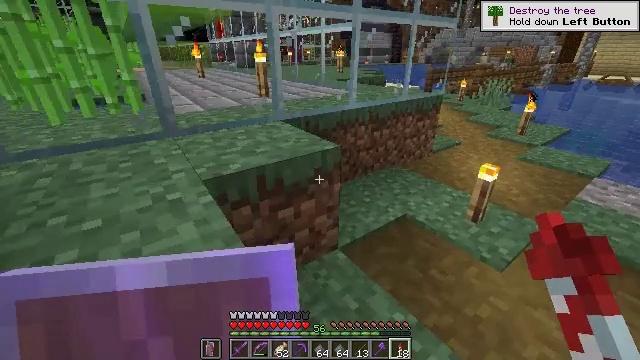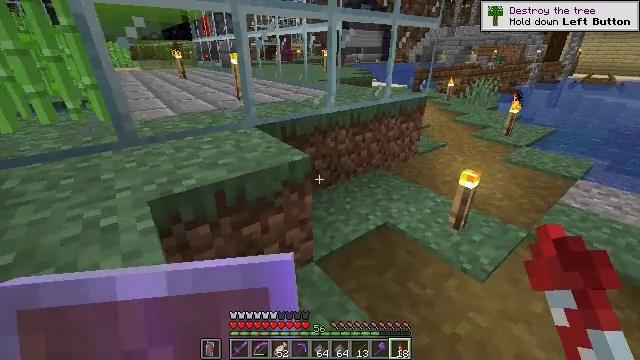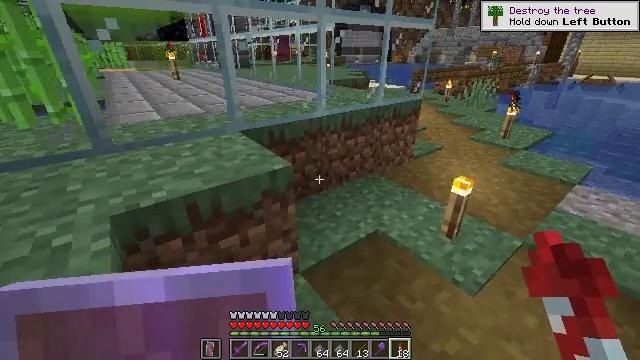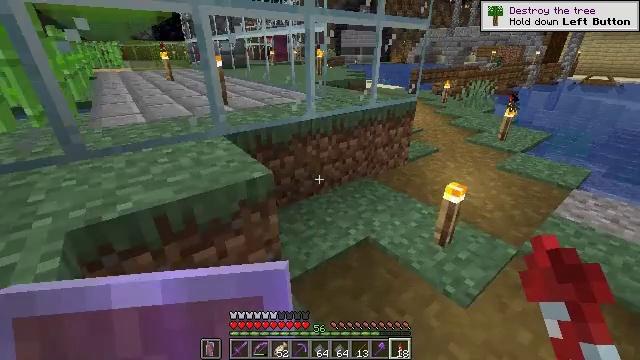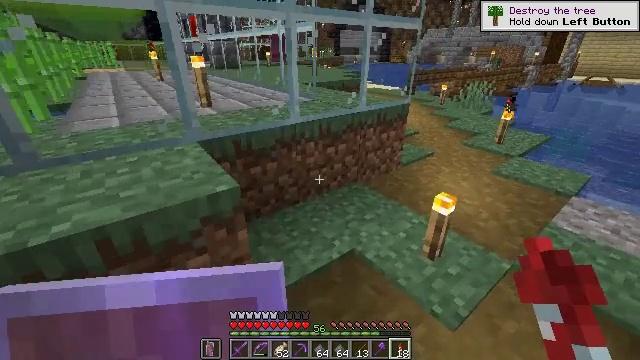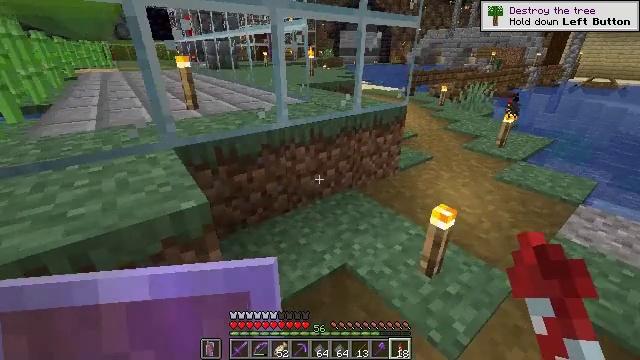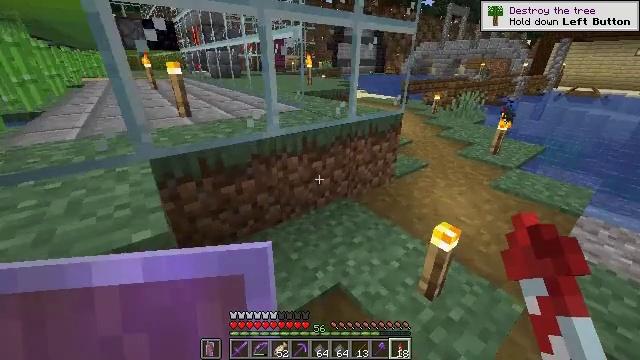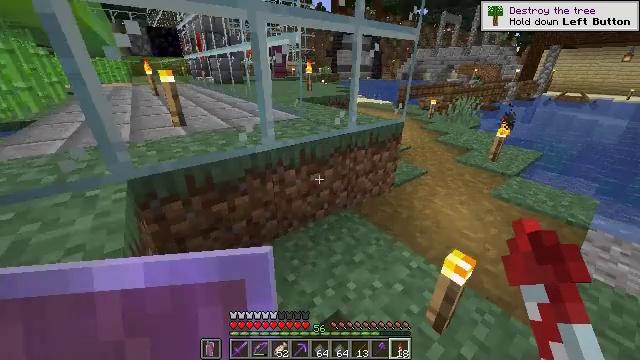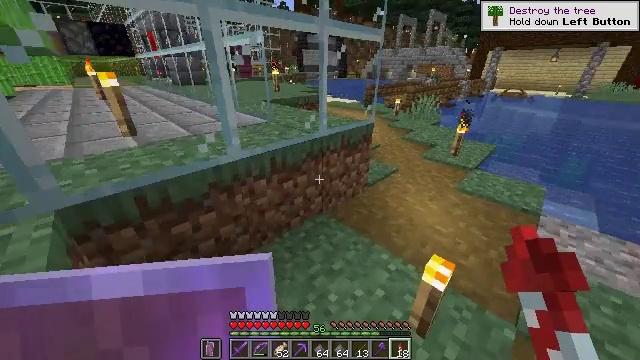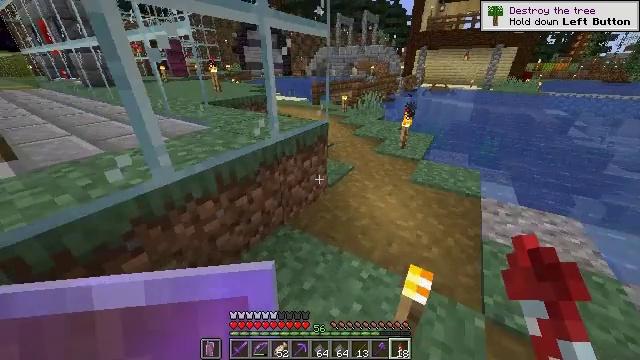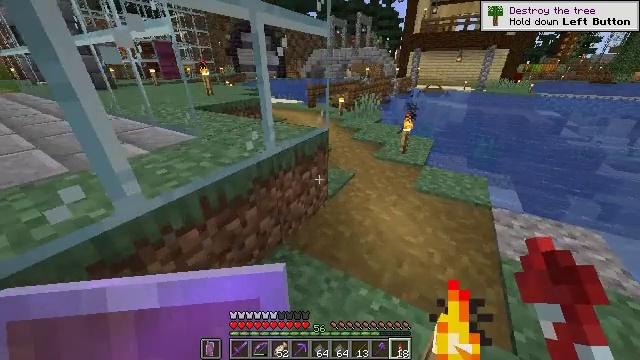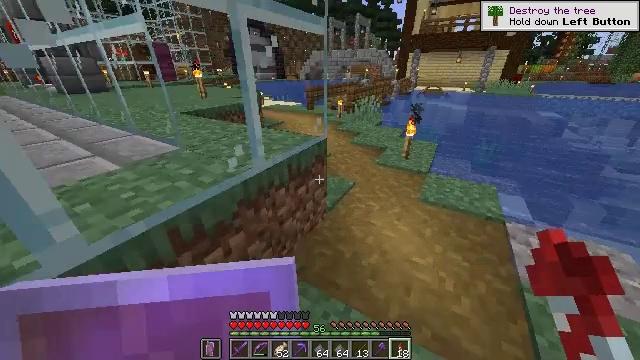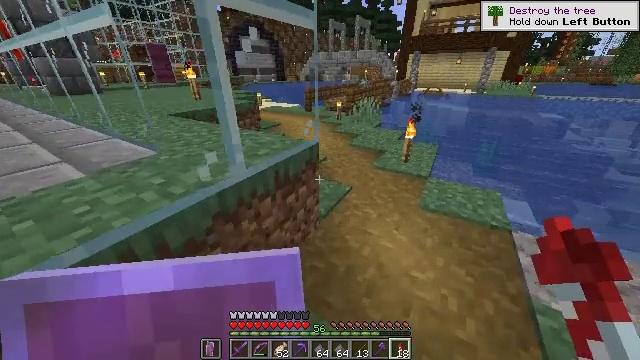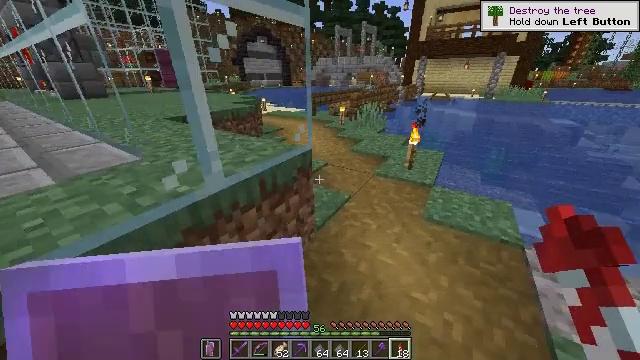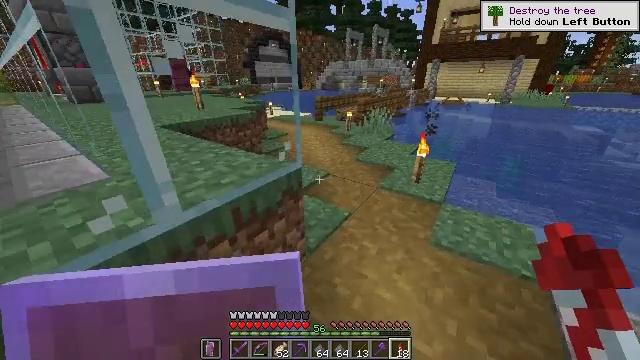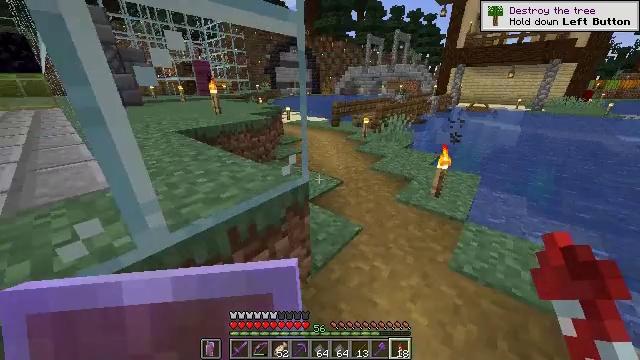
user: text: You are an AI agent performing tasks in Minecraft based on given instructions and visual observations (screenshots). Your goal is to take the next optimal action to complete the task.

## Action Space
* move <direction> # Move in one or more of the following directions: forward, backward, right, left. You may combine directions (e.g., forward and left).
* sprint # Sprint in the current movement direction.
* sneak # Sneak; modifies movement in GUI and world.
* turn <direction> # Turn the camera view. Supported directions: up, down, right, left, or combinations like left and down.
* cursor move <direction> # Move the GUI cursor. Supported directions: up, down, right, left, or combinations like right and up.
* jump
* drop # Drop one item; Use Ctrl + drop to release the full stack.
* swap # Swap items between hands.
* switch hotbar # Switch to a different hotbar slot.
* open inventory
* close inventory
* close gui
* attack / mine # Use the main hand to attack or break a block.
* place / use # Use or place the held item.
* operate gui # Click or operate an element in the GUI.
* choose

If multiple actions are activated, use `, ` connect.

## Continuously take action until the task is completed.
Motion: motion action
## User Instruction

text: Craft paper using the crafting table.
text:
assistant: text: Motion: move forward and move right, turn right
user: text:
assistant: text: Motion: move forward and move right
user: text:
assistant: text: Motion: move forward and move right
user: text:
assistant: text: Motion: move forward
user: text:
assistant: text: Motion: move forward, sprint
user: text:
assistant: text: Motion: move forward, sprint
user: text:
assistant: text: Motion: move forward, sprint
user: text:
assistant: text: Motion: move forward, sprint, turn right
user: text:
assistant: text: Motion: move forward, sprint, turn right
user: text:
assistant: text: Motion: move forward, sprint, turn right
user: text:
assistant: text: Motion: move forward and move right, sprint
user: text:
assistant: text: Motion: move forward and move right, sprint
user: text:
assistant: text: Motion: move forward and move right, sprint, turn left and up
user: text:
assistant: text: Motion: move forward, sprint, turn left
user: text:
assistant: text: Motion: move forward, sprint, turn left and up
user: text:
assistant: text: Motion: move forward, sprint, turn left
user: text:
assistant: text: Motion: move forward, sprint
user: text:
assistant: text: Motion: move forward, sprint
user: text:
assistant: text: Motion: move forward and move right, sprint
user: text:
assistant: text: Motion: move forward and move right, sprint
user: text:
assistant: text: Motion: move forward and move right, sprint
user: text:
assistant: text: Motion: move forward and move right, sprint
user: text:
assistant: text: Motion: move forward and move right, sprint, turn left
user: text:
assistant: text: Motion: move forward, sprint, turn left
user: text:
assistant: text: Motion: move forward, sprint, turn left
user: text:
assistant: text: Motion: move forward, sprint
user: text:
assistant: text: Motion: move forward, sprint
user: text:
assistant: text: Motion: move forward, sprint
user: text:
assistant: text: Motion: move forward, sprint
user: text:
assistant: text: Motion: move forward, sprint, turn left